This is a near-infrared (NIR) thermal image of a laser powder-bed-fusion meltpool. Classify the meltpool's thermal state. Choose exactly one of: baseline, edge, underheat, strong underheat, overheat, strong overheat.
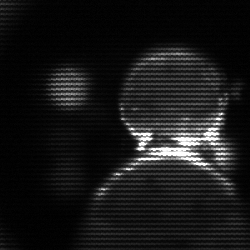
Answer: edge